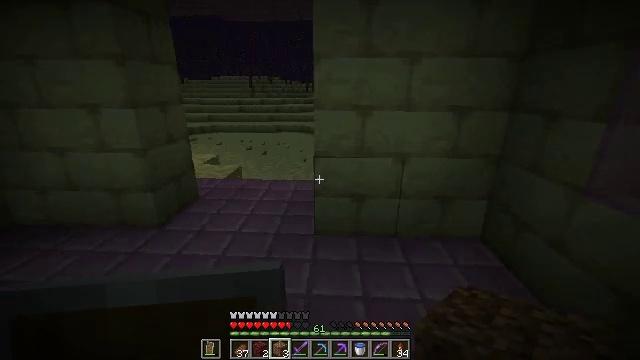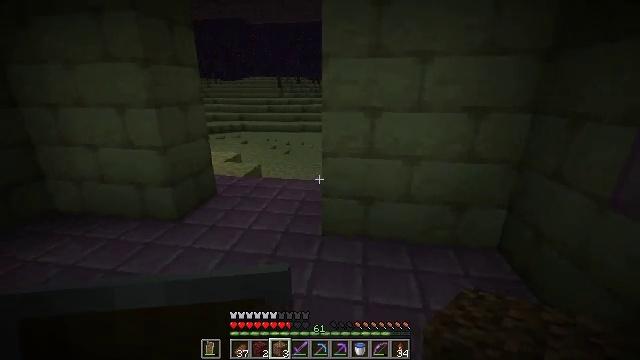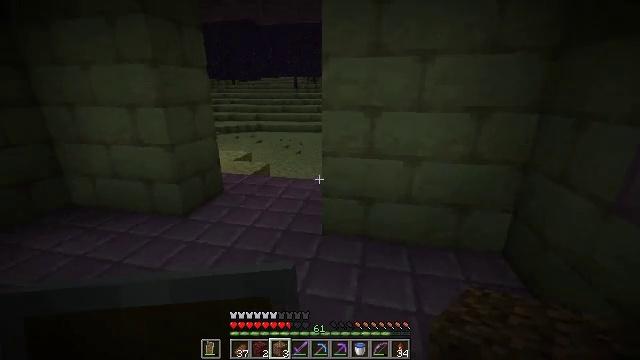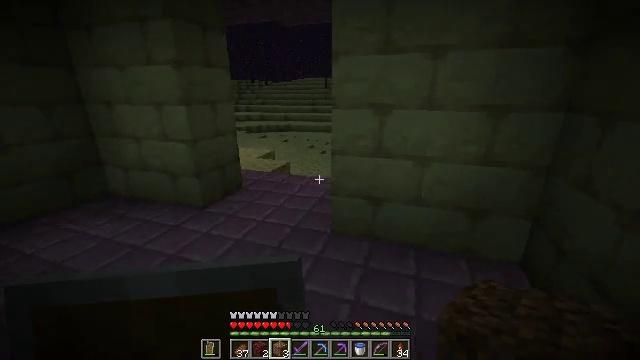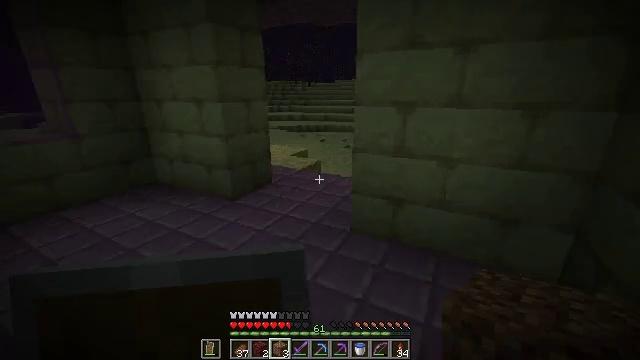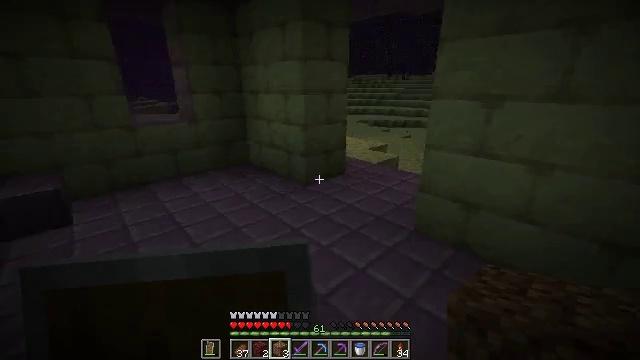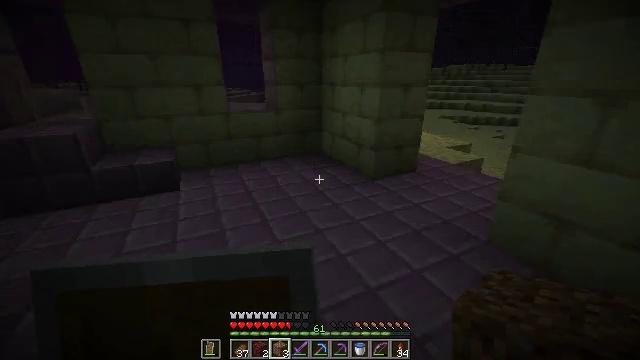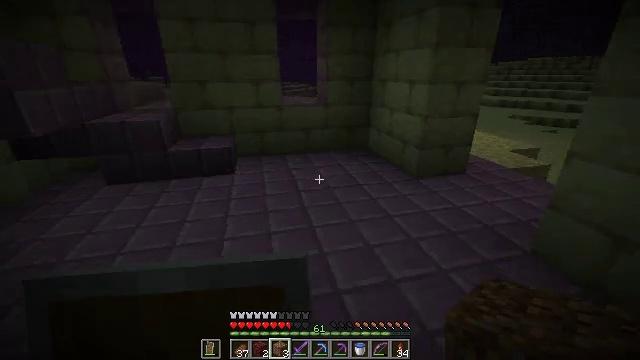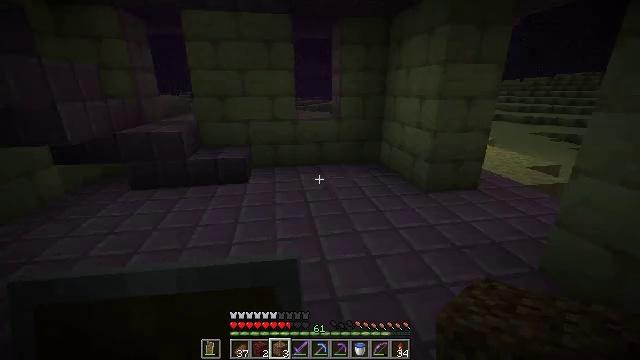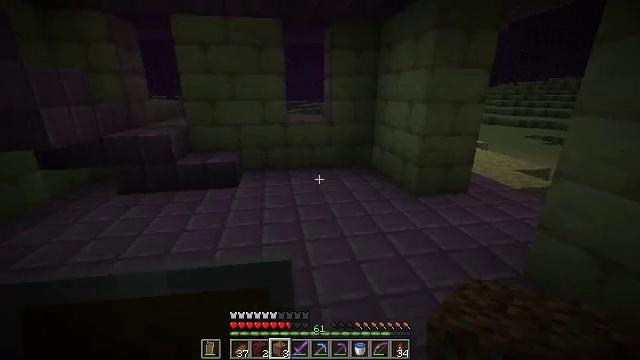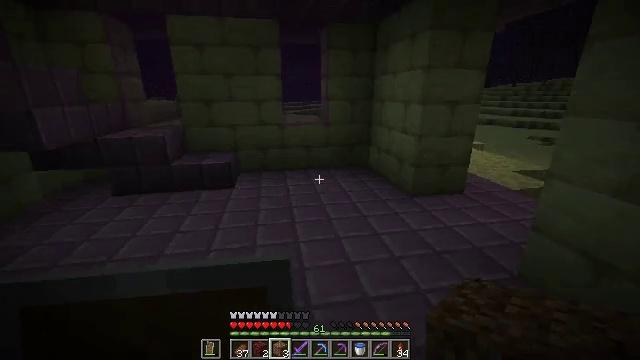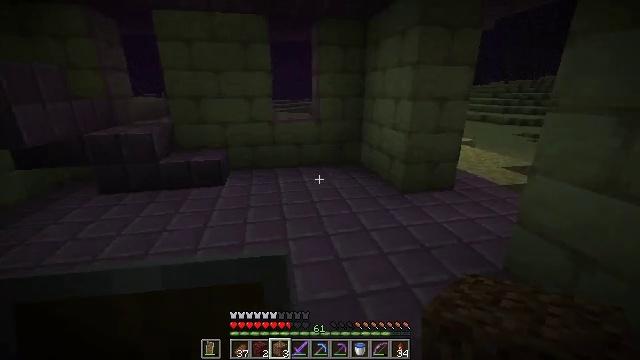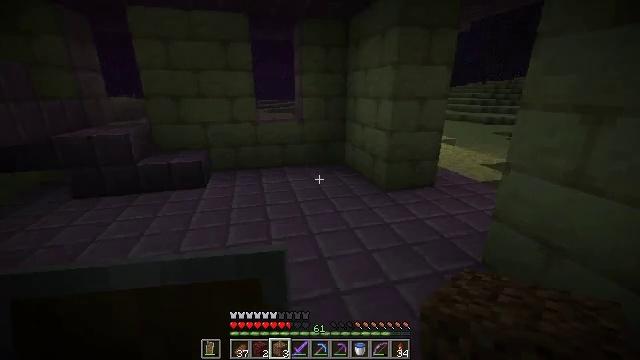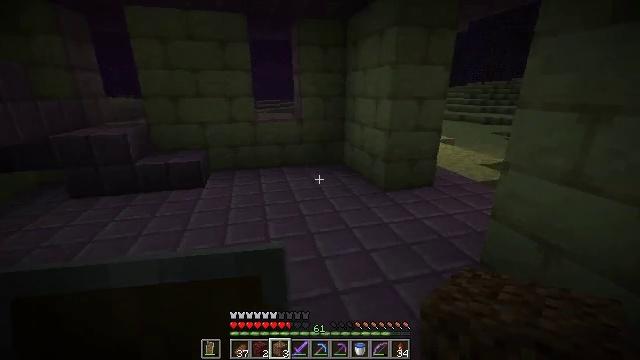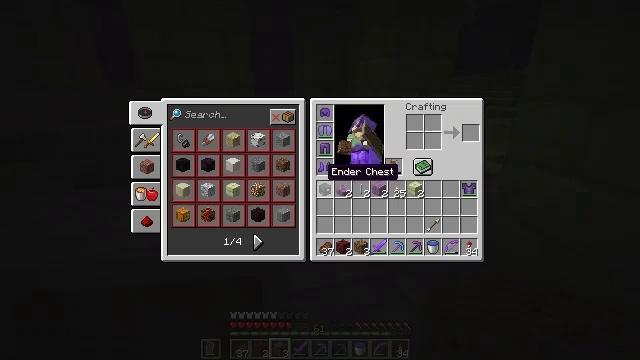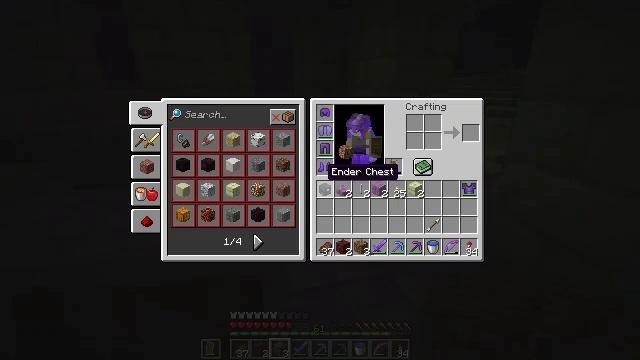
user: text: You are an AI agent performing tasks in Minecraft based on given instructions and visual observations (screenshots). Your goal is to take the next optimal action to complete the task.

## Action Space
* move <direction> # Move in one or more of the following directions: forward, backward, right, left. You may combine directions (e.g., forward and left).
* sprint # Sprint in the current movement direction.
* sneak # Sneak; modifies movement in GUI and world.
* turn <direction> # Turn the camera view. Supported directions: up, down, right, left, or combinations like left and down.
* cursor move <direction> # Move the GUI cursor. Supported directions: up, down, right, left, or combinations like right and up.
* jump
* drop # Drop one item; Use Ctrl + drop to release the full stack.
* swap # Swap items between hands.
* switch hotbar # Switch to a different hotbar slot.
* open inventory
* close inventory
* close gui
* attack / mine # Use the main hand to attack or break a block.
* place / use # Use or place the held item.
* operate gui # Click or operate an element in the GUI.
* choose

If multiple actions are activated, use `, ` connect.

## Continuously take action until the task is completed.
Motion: motion action
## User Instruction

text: Destroy the end rod to pick it up.
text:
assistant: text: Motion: move right, turn left
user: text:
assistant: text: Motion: move right, turn left
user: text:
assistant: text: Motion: move right, turn left
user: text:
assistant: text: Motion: move right, turn left
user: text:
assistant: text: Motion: move back and move right, turn left and down
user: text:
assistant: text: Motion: move back and move right, turn left and down
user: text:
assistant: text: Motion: move back and move right, turn left
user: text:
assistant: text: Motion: move back and move right, turn left and up
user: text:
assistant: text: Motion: move back and move right
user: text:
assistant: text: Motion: no_op
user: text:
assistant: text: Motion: turn right
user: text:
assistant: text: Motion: turn right
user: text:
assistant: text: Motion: no_op
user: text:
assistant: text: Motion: turn down, open inventory
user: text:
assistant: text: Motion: open inventory
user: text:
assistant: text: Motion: open inventory
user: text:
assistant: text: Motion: no_op
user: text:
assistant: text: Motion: no_op
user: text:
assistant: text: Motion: turn up
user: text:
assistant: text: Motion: turn right and up
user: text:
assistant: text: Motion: turn right and up
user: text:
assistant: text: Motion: turn right and up
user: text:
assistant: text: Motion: turn up
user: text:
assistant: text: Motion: no_op
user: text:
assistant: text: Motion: no_op
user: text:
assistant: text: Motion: no_op
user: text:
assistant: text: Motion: no_op
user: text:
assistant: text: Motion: no_op
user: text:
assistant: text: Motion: no_op
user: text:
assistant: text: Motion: no_op